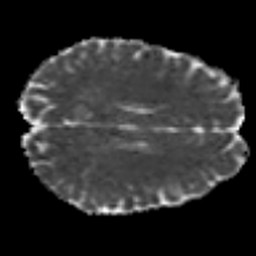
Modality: MD
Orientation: axial
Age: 21
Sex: male
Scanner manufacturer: siemens
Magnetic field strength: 3 T
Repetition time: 7 s
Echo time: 0.0926 s